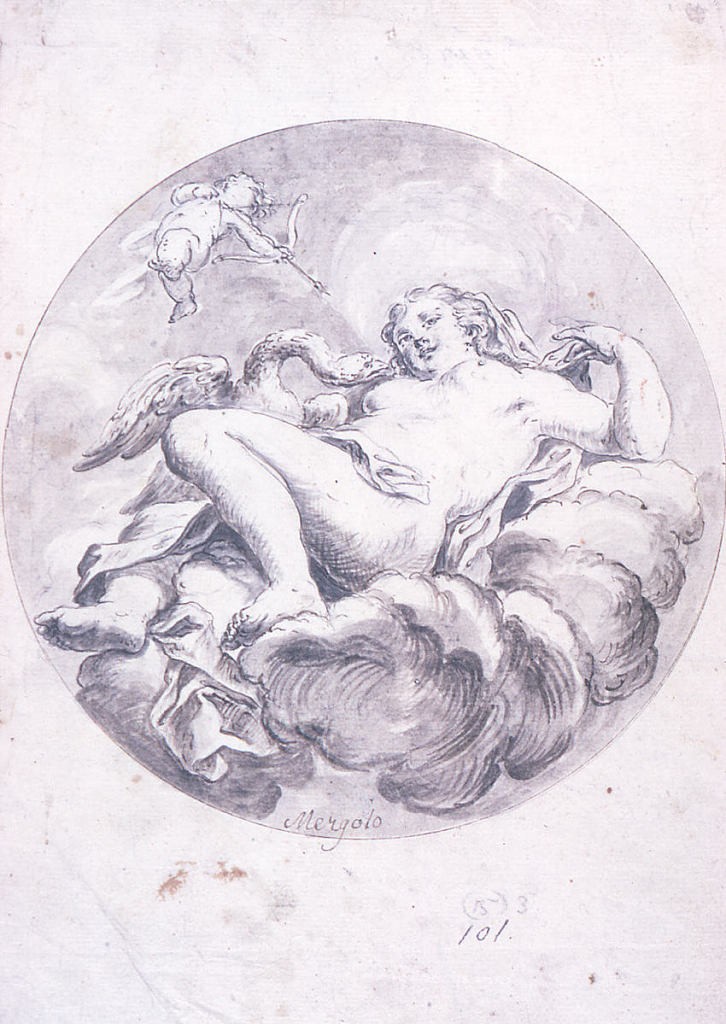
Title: Project for a Ceiling Fresco: Leda and the Swan
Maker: Francesco Saverio Mergolo, Italian, 1746–1786
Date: ca. 1775
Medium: Brush and grey wash, pen and brown ink, graphite on paper
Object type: Drawing
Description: Circular borderline.  Leda upon clouds, recumbent, the swan beside her.  Amor is aiming at her.